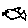
Label: fish